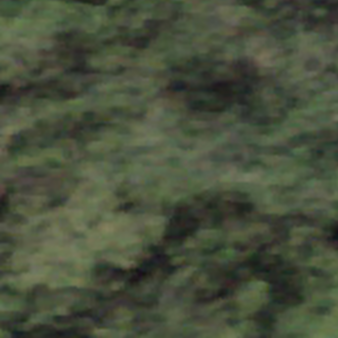
Label: other